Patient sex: F
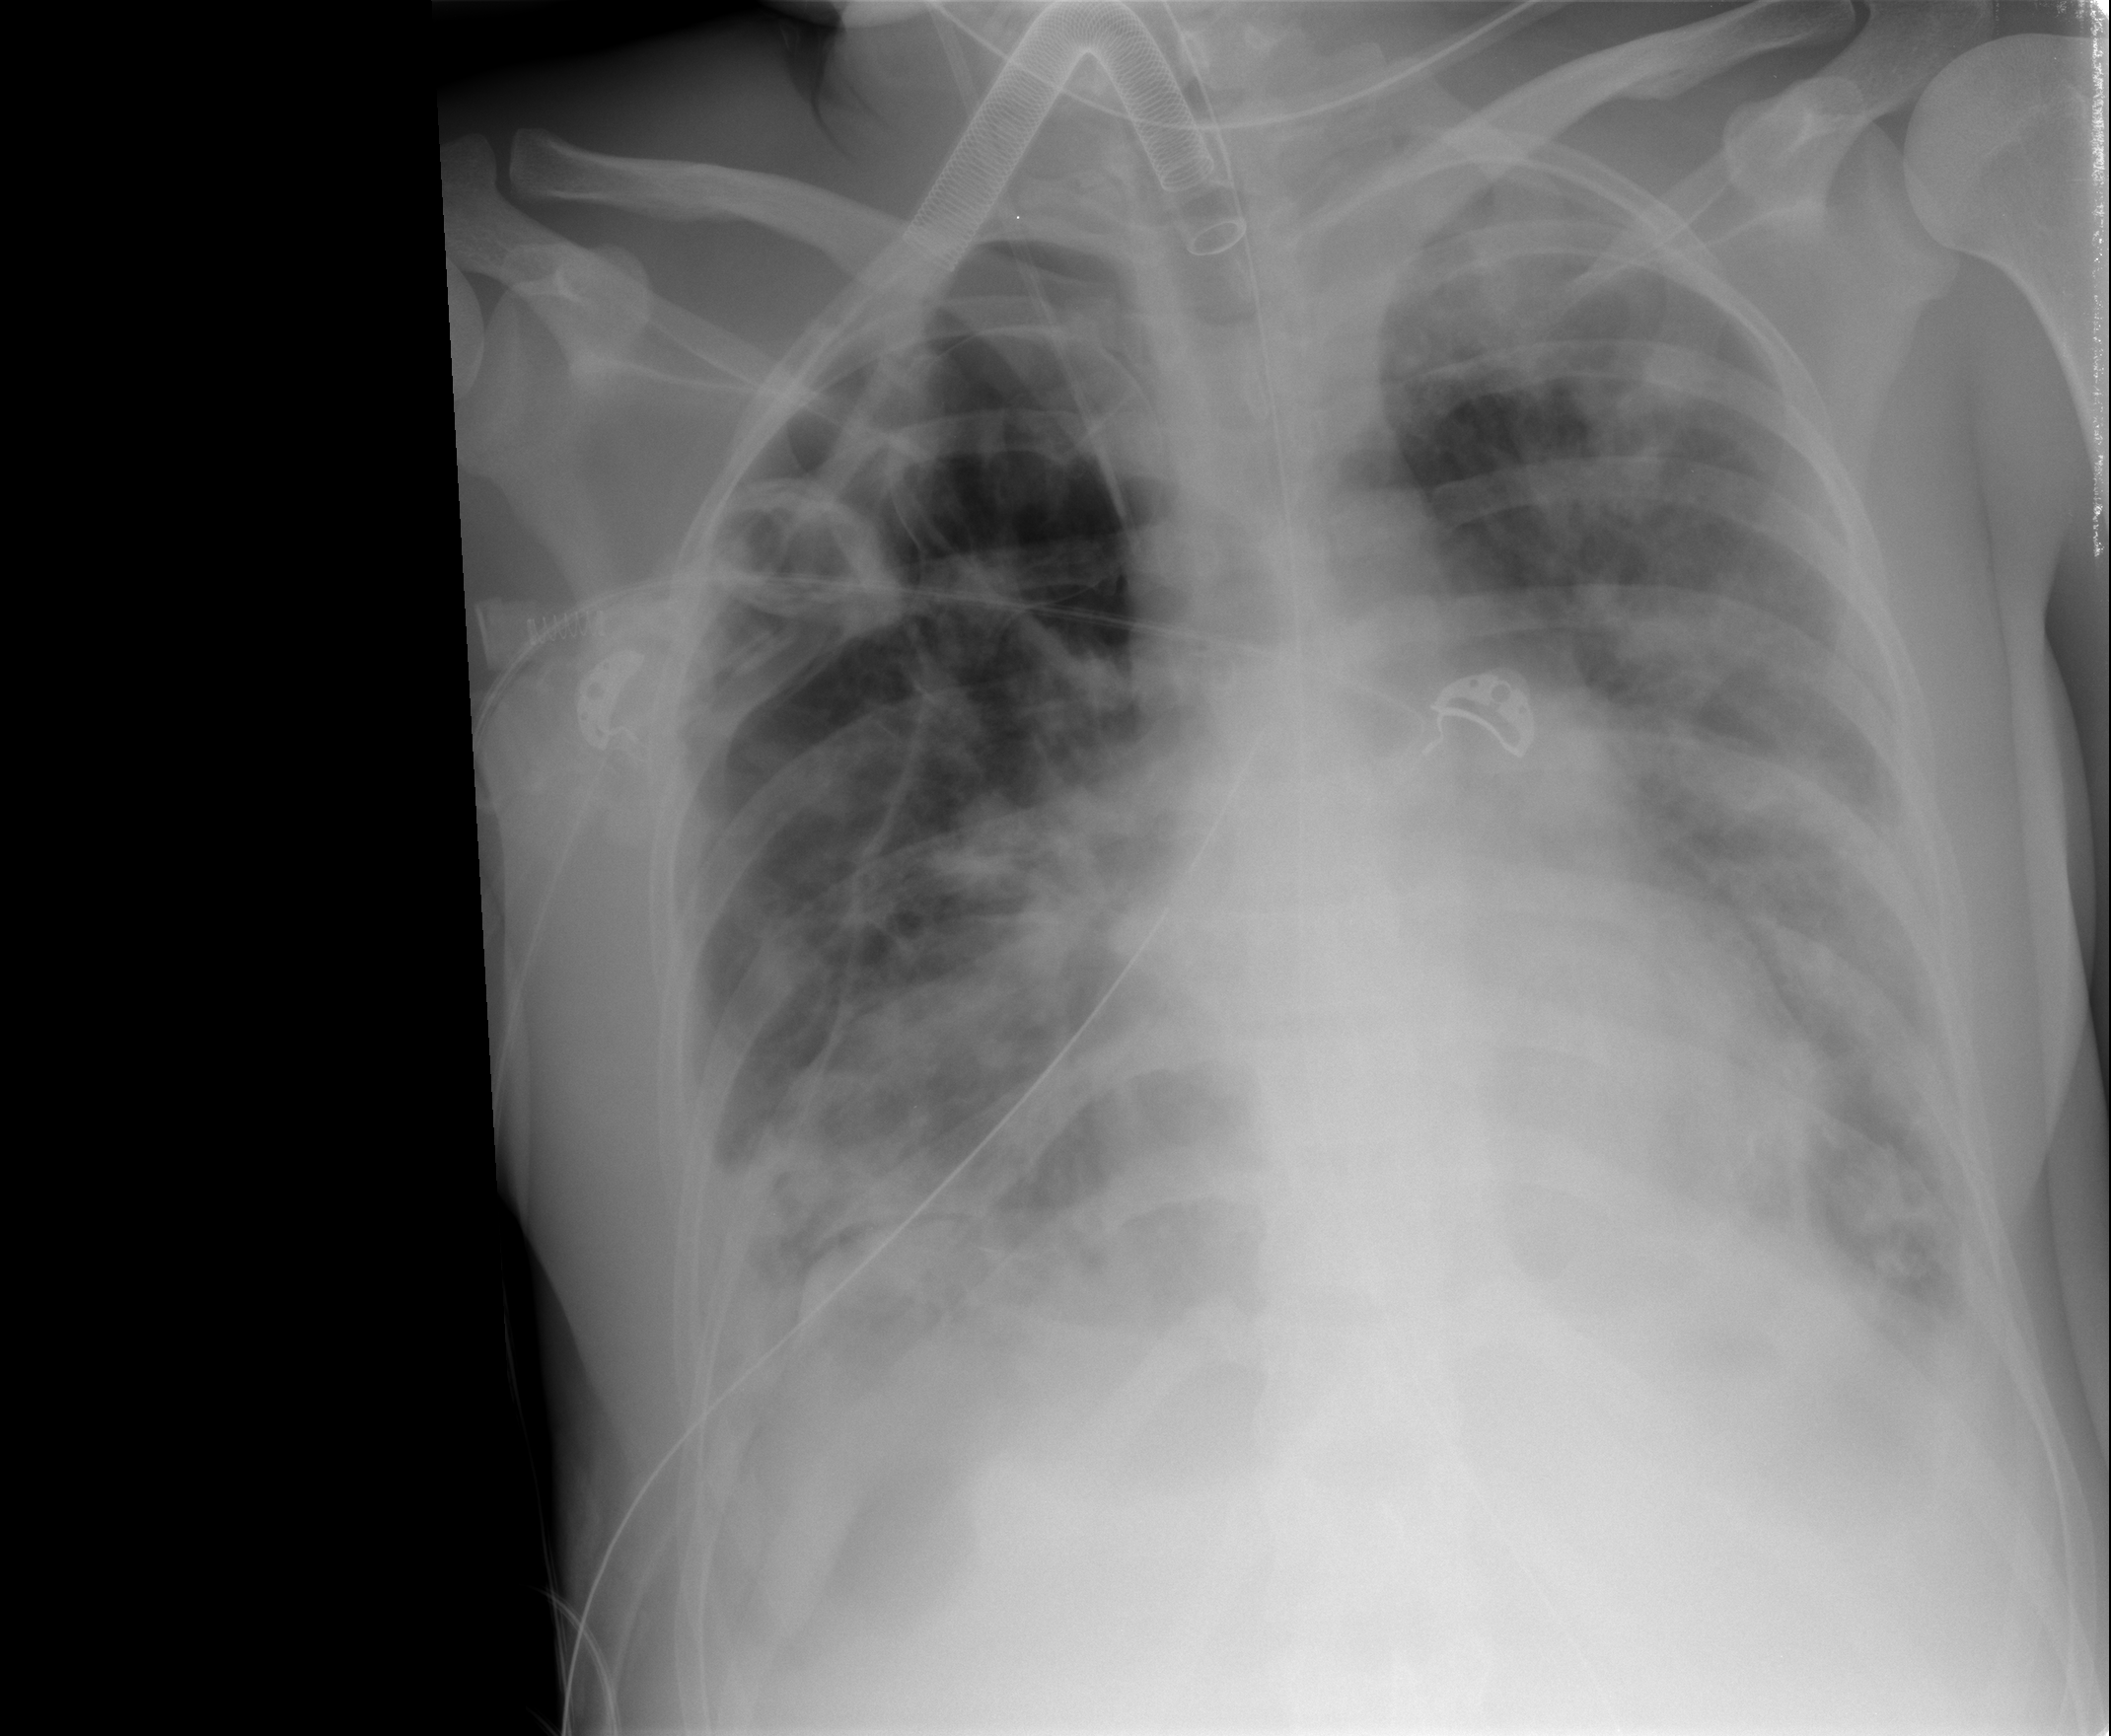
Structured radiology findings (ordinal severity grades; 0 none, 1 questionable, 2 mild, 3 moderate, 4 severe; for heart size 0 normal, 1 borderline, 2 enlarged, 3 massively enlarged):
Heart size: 2
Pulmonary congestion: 2
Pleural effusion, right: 2
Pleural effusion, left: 3
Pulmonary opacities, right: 3
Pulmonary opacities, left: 3
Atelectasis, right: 3
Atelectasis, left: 3